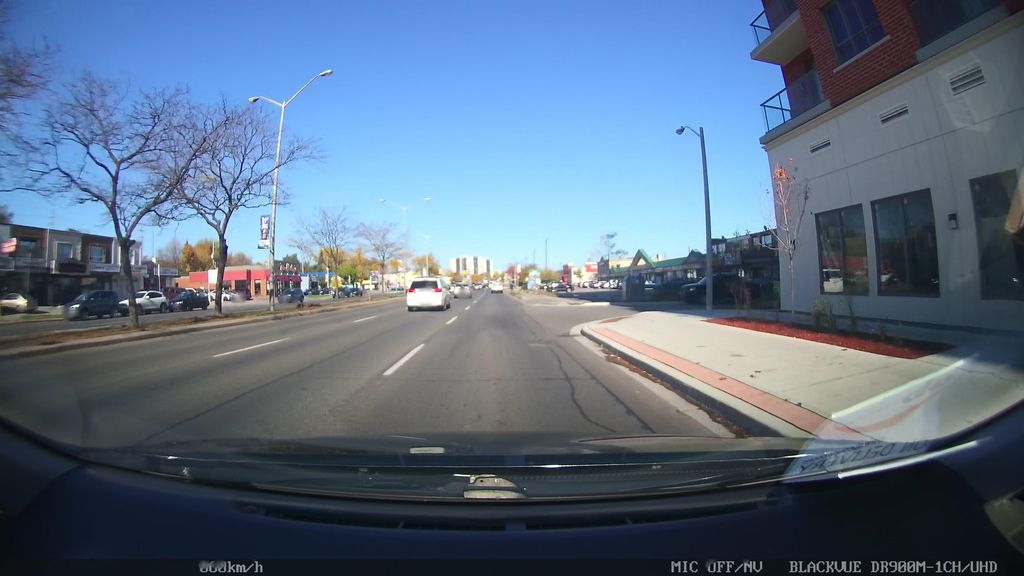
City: toronto